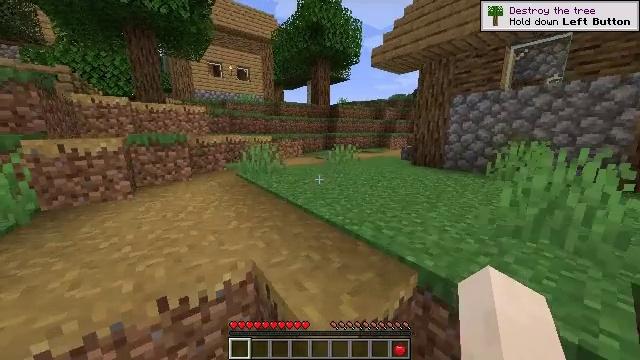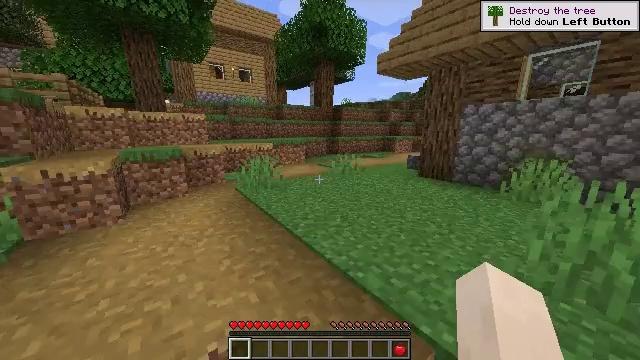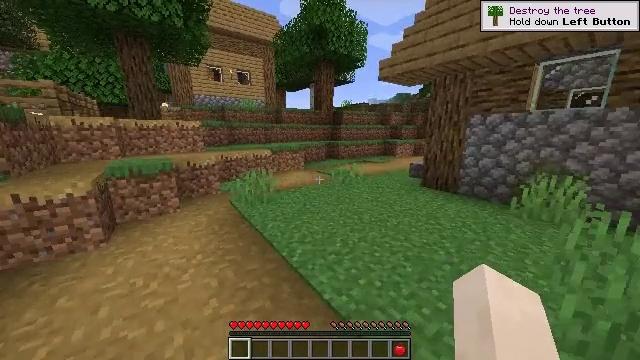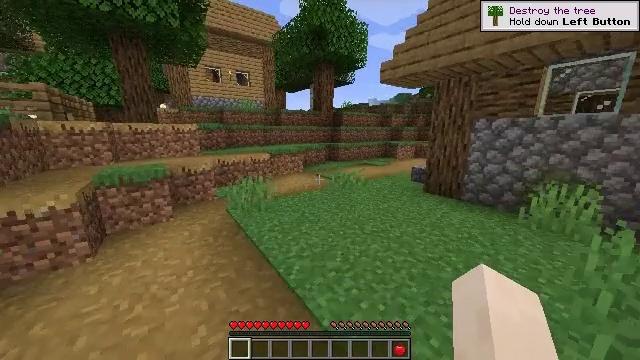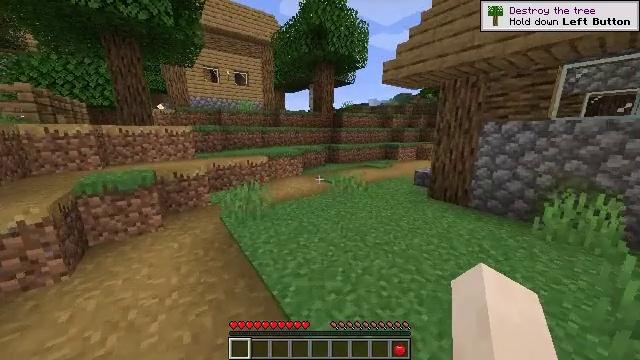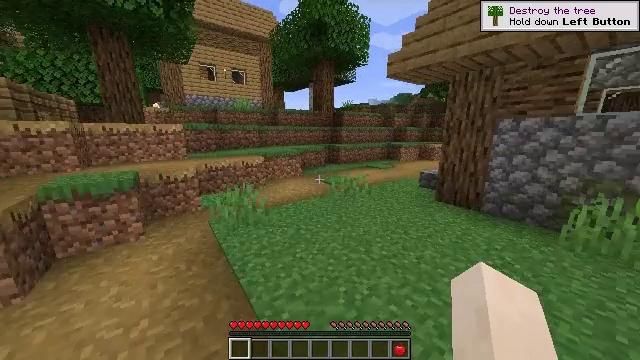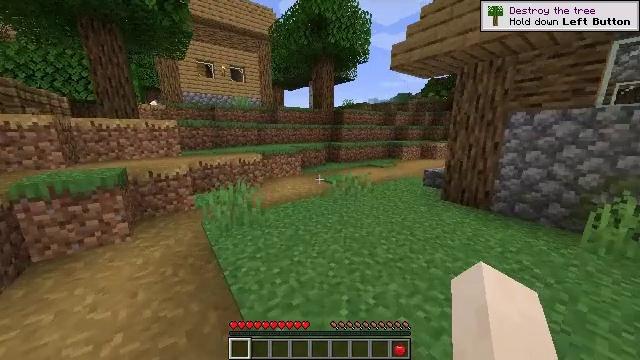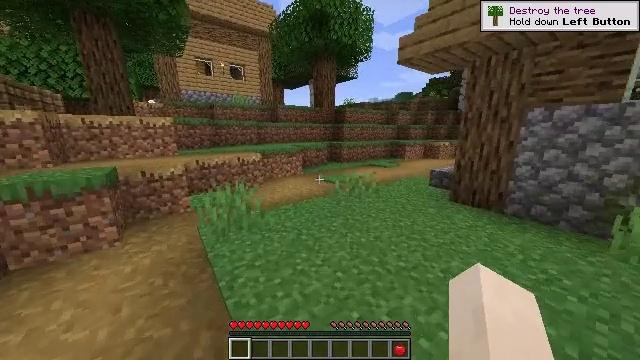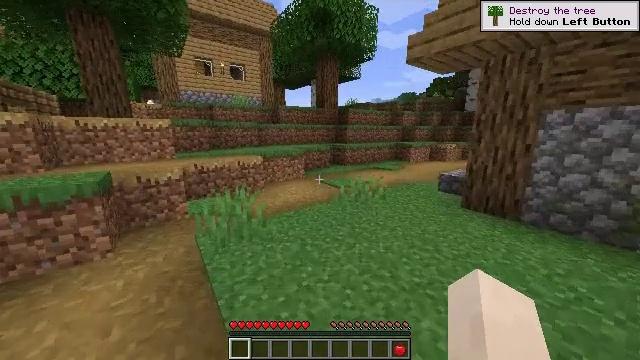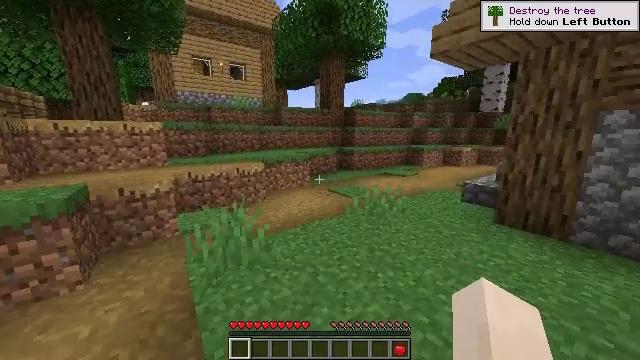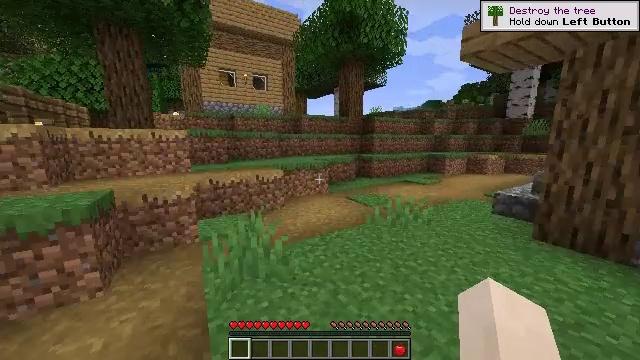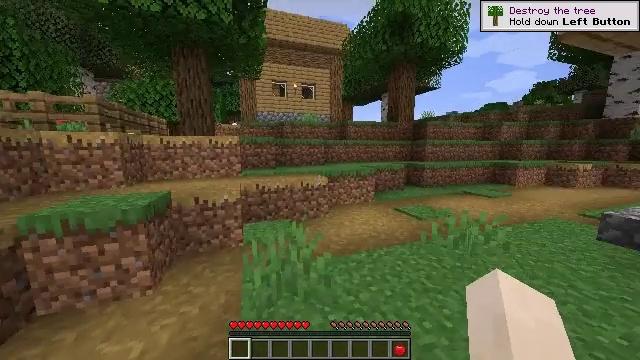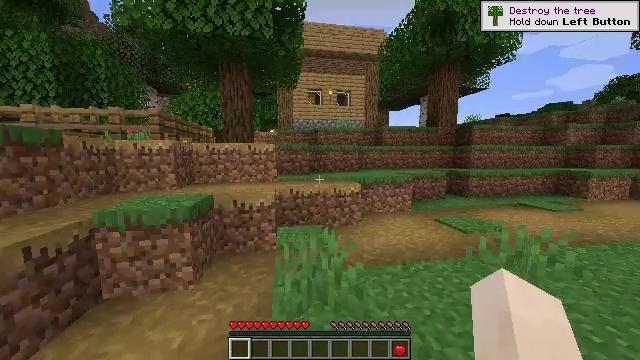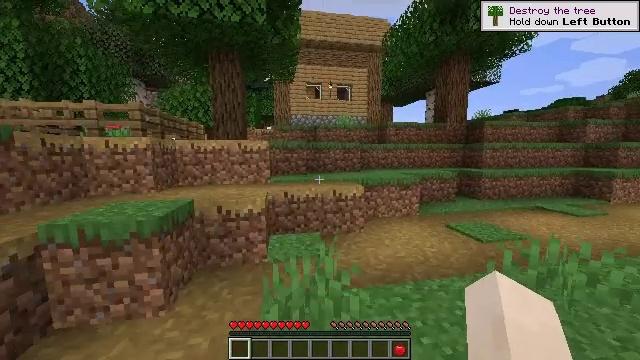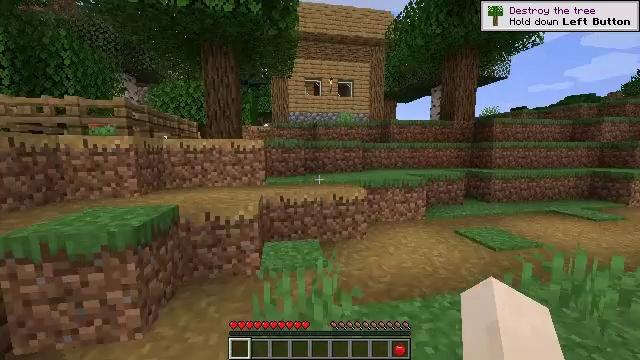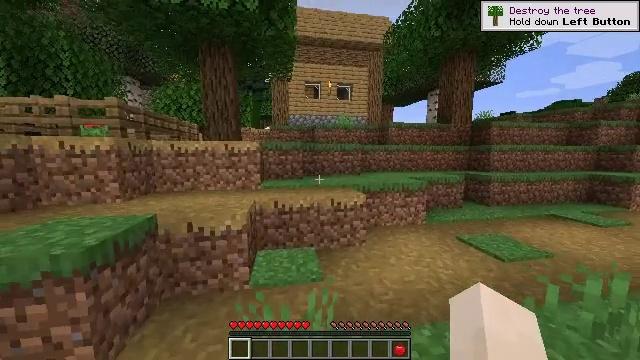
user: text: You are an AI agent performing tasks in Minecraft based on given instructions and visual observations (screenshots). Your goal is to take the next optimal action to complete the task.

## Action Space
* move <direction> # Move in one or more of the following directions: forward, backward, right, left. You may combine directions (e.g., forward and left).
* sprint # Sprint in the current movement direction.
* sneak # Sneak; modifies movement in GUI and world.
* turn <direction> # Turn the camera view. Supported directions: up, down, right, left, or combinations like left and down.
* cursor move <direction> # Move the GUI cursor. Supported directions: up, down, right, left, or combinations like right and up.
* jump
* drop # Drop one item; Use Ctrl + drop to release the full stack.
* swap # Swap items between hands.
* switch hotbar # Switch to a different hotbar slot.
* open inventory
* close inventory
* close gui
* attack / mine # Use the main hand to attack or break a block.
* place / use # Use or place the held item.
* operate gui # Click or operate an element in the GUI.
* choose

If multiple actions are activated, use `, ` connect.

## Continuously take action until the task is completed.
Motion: motion action
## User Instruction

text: Remove the furnace from its place.
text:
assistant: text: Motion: move forward, sprint, jump
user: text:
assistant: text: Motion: move forward, sprint, jump
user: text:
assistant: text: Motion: move forward, sprint, jump
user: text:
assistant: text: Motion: move forward, sprint, jump
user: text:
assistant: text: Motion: move forward, sprint, jump
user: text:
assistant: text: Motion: move forward, sprint
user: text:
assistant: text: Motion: move forward, sprint
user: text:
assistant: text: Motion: move forward, sprint
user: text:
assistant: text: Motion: move forward, sprint, turn up
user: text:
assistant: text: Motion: move forward, sprint, turn left and up
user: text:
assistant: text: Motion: move forward, sprint, turn left and up
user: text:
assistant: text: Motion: move forward, sprint, turn left and up
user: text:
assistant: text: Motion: move forward, sprint
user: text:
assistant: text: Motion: move forward, sprint
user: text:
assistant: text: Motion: move forward, sprint
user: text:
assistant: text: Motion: move forward, sprint
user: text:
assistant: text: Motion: move forward, sprint
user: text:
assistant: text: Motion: move forward, sprint
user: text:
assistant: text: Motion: move forward, sprint
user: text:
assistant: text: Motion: move forward, sprint, jump
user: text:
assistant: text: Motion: move forward, sprint, jump
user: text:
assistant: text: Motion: move forward, sprint, jump
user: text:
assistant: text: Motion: move forward, sprint, jump
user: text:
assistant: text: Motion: move forward, sprint, jump
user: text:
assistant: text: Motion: move forward, sprint, jump
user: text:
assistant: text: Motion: move forward, sprint, jump
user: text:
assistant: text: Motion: move forward and move left, sprint, turn right, jump
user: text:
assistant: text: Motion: move forward and move left, sprint, turn right, jump
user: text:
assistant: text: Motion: move forward and move left, sprint, turn right, jump
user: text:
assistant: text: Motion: move forward and move left, sprint, turn right